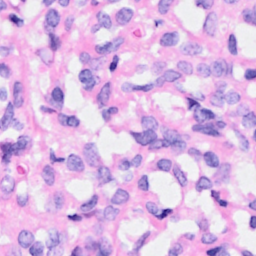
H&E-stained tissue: Breast